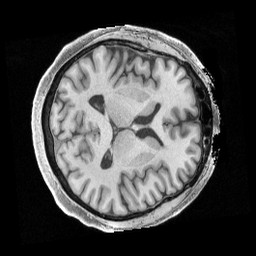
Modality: T1w
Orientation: axial
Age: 66
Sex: male
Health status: healthy
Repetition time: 2.4 s
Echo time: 0.00222 s